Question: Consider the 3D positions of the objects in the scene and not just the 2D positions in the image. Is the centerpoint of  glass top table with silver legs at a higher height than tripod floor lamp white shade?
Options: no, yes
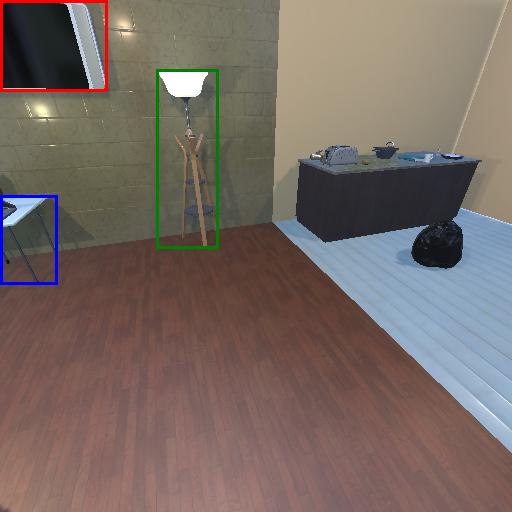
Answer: no